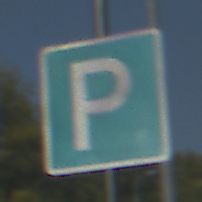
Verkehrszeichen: Parken
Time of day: MorningAfternoon
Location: Outdoor (Suburban)
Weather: Clear
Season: NotSpecified
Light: Natural